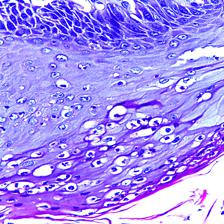
Diagnosis: OSCC